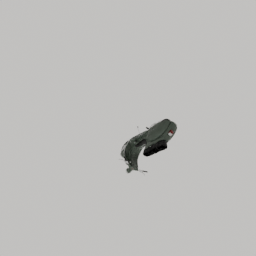
Label: mechanical